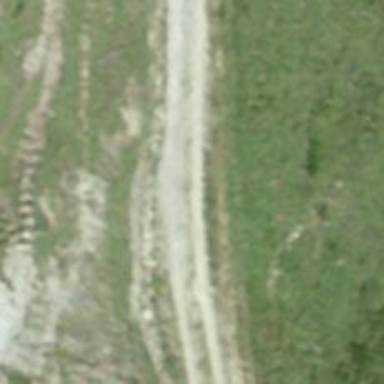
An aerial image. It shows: Intermediate downhill track with grade2 type surface.